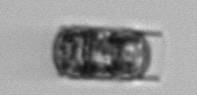
Label: Paralia_sulcata